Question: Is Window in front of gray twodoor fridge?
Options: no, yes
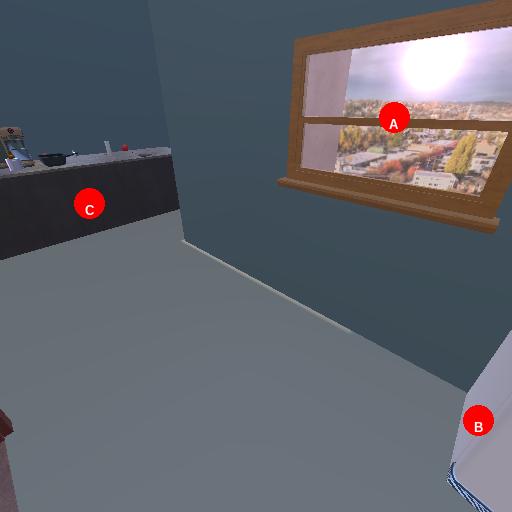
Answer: no